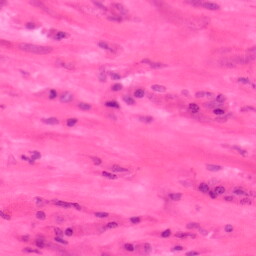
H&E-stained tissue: Colon